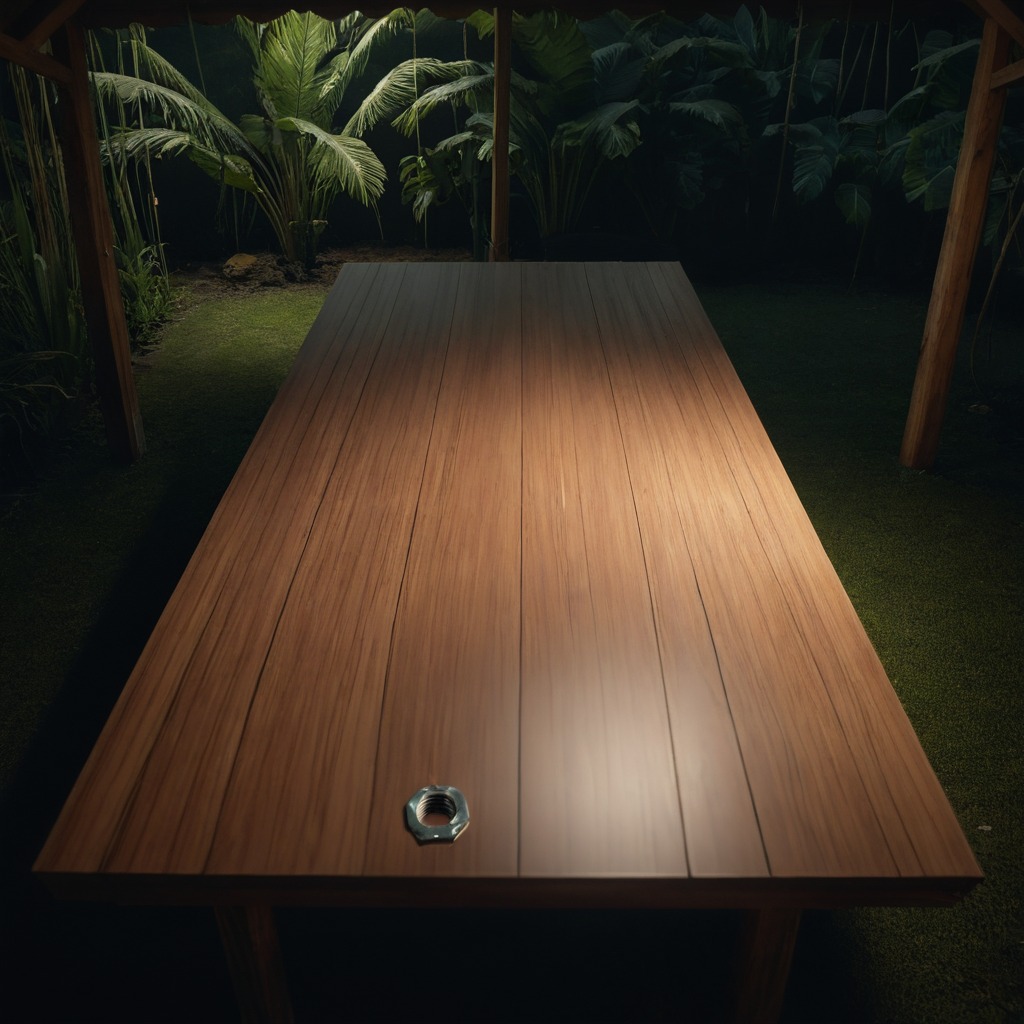
A metal nut is lying on a wooden table inside a jungle field workshop tent at night.